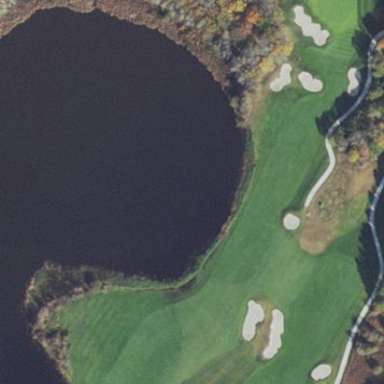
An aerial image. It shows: Golf fairway surrounded by grass.